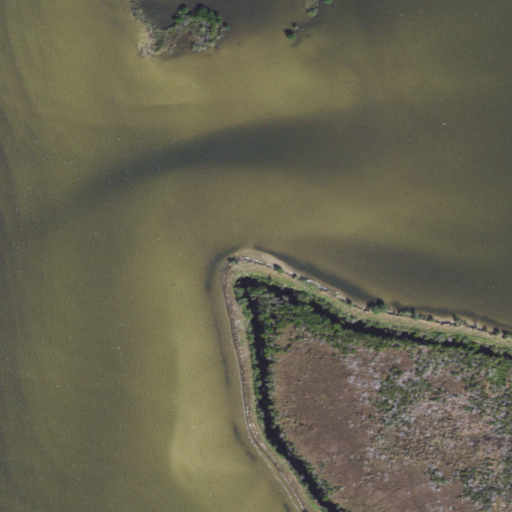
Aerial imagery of cape in Florida named Green Bush Point containing open water, herbaceous wetlands, and woody wetlands